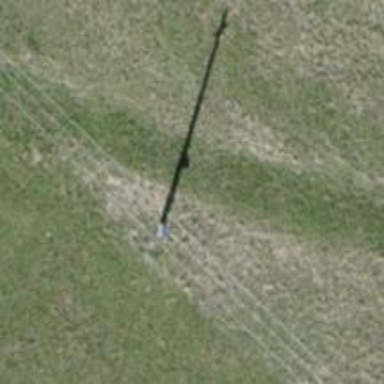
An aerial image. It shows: Power pole.